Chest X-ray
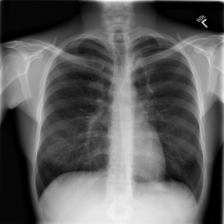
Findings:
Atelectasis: negative
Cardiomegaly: negative
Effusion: negative
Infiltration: negative
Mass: negative
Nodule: negative
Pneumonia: negative
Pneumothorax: negative
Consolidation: negative
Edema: negative
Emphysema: negative
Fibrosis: negative
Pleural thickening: negative
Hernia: negative